Current action and preconditions to check: path_clear

Your task: For each precondition in the list above, predict whether it will hold at this action.

Consider the current scene as observed from the mobile robot's camera, and analyze the predicted future states of all dynamic agents (e.g., people, animals, vehicles, or any moving entities) within the NEXT SECOND.

IMPORTANT: Only answer "very likely" if you are absolutely certain—based on strong, clear evidence—that a dynamic agent will violate the precondition in the predicted future state. Do NOT answer "very likely" for unlikely, ambiguous, or low-probability risks.

Ask yourself for each precondition: Is there a high probability, with clear and convincing evidence, that the predicted future states of any dynamic agent will interfere with the predicted future state of the currently executing action within the NEXT SECOND, causing that precondition to fail?

Assess the risk level based on these predictions. Use "likely" or "very likely" if motions create a clear risk of interference.

Use "neutral" or "improbable" if agents are nearby but their predicted paths are clearly diverging or non-conflicting.

Failure Risk Categories: "very improbable", "improbable", "neutral", "likely", "very likely"

Answer Format: Output ONLY the probability_of_failure value from these categories: "very improbable", "improbable", "neutral", "likely", "very likely"

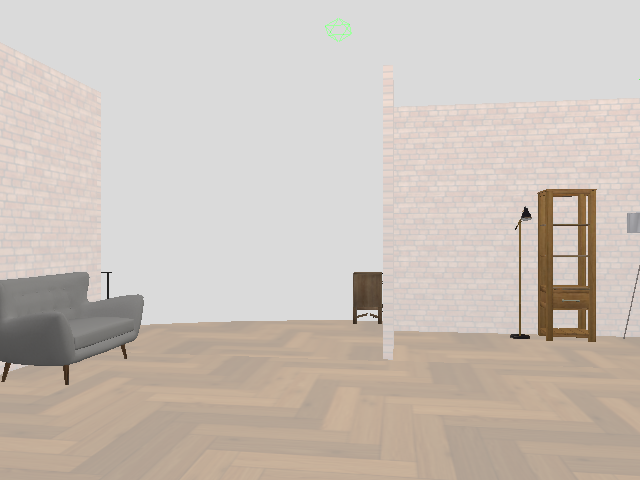

Answer: very improbable